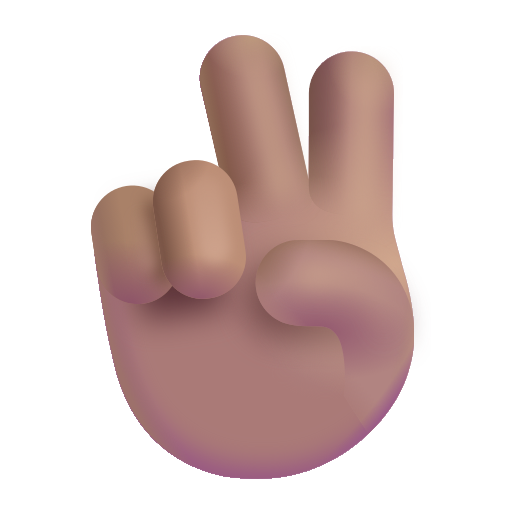
victory hand color